Field crop: maize
Growth stage: 1
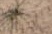
Species: salsola